Question: I am trying to create a histogram in python using matplotlib.pyplot.hist.
I have an array of data that varies, however when put my code into python the histogram is returned with values in all bins equal to each other, or equal to zero which is not correct.
The histogram should look the the line graph above it with bins roughly the same height and in the same shape as the graph above.
The line graph above the histogram is there to illustrate what my data looks like and to show that my data does vary.
My data array is called spectrumnoise and is just a function I have created against an array x
'''
x=np.arange[0.1,20.1,0.1]
'''
The code I am using to create the histogram and the line graph above it is
'''
import matplotlib.pylot as mpl
mpl.plot(x,spectrumnoise)
mpl.hist(spectrumnoise,bins=50,histtype='step')
mpl.show()
'''
I have also tried using
'''
mpl.hist((x,spectrumnoise),bins=50,histtype=step)
'''
I have also changed the number of bins countless times to see if that helps an normalising the histogram function but nothing works.
Image of the output of the code can be seen here

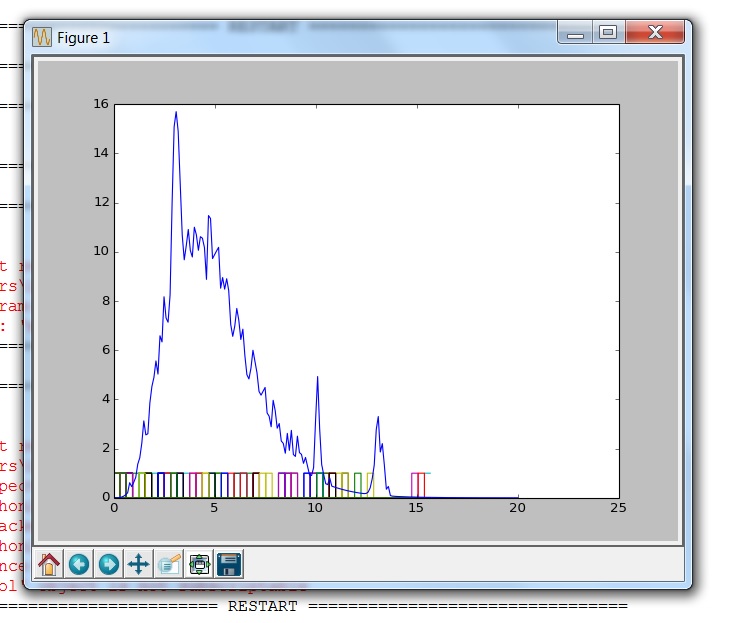
Answer: The problem is that 'spectrumnoise' is a 'list' of arrays, not a 'numpy.ndarray'. When you hand 'hist' a list of arrays as its first argument, it treats each element as a dataset to plot. All the bins have the same height because each 'dataset' in the list has only one value in it!
From the 'hist' docstring:
> Multiple data can be provided via as a list of datasets
of potentially different length ([, , ...]), or as
a 2-D ndarray in which each column is a dataset.
Try converting 'spectrumnoise' to a 1D array:
'''
pp.hist(np.vstack(spectrumnoise),50)
'''
As an aside, looking at your code there's absolutely no reason to convert your data to lists in the first place. What you ought to do is operate directly on slices in your array, e.g.:
'''
data[20:40] += y1
'''